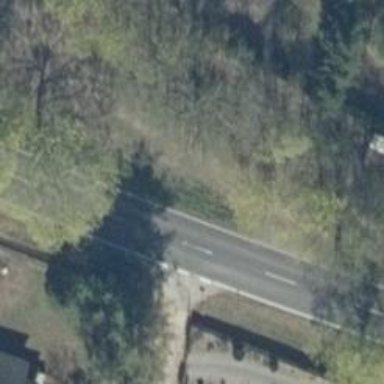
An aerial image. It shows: Primary road with asphalt surface.